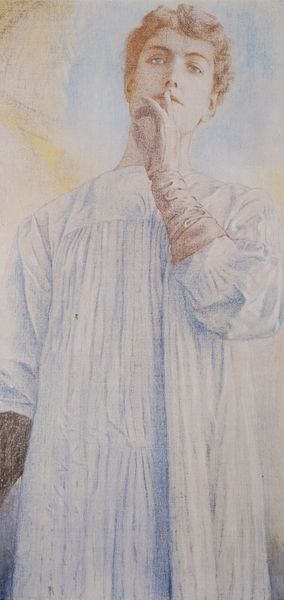
Titel: Du silence
Künstler: Fernand Khnopff
Standort: Bruxelles
Institution: Musées royaux des Beaux-Arts de Belgique
Schlagwörter: blau, flügel, gemälde, hand, himmel, kopf, mann, schatten, weiß, wolken, gelb, ausschnitt, braun, finger, frau, frisur, geste, grau, haar, handschuh, handschuhe, hell, hintergrund, kleid, kreide, licht, mund, nase, ohr, orange, pastell, schwarz, skizze, zeichnung, blick, wolke, beige, symbolismus, blond, hemd, jung, arm, arme, augen, blass, falten, gesicht, lang, mensch, ärmel, bild, bildnis, hals, portrait, porträt, öl, kirche, auge, figur, gewand, gold, haare, kostüm, pose, stehend, nachthemd, augenbrauen, frontal, hald, lippen, locken, ohren, rosa, zart, engel, hellblau, ruhig, wangen, ruhe, hellbraun, tag, ausdruck, stille, jugendstil, detail, mimik, streifen, faltenwurf, klinger, junge, denkend, still, klimt, raffung, wimpern, striche, gestalt, schauspiel, ellebogen, knabe, krank, gross, lockig, jugendtsil, flüstern, kittel, bleistift, arzt, schwester, kurz, schweigen, jüngling, junger mann, schläfen, hanschuh, untersicht, priester, präraffaeliten, leuchtend, gefältelt, gerafft, stulpen, strahlend, sezession, rafael, pssst, pst, mediziner, leise, pastellkreide, jund, albe, klied, aufforderung, ätherisch, portträt, lcht, psst, denkt, af mund, auf mund, ballhandschuhe, hieratisch, praeraffaelit, 19. jahrhundert, 20. jahrhundert, schweigegestuss, schweigegestus, arzuz